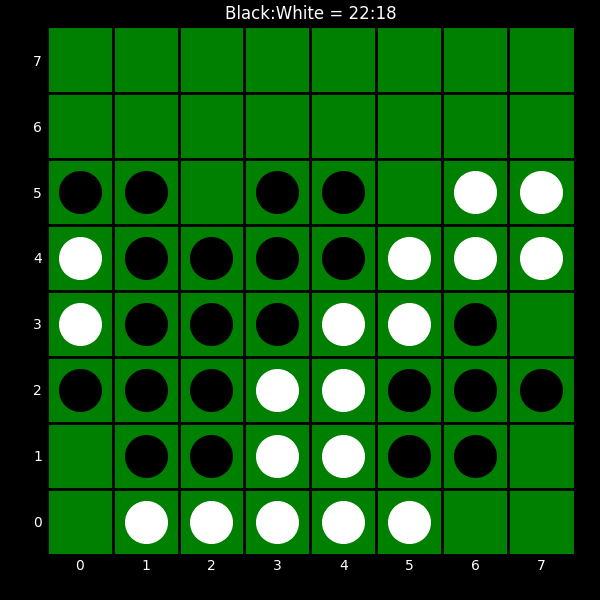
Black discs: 22
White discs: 18